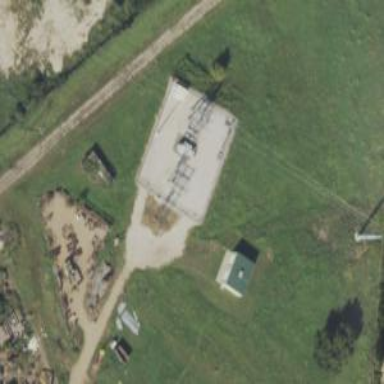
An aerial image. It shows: Distribution level power substation enclosed by fence.